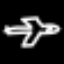
Label: airplane